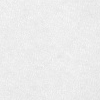
Atmospheric dust classification: dusty